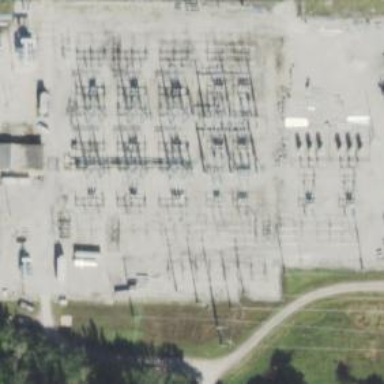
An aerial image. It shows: Switch used for power control.